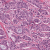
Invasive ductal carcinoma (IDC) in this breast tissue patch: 1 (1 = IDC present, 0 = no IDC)